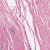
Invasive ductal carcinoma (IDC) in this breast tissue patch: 0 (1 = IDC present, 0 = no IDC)